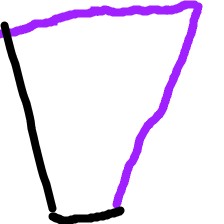
Shape: trapezoid